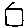
Label: square